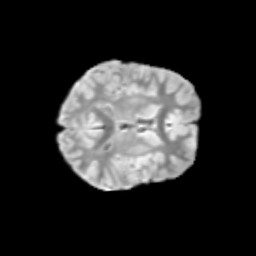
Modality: T2w
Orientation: axial
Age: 11
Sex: male
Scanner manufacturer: siemens
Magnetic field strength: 3 T
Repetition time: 3.8 s
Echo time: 0.07 s